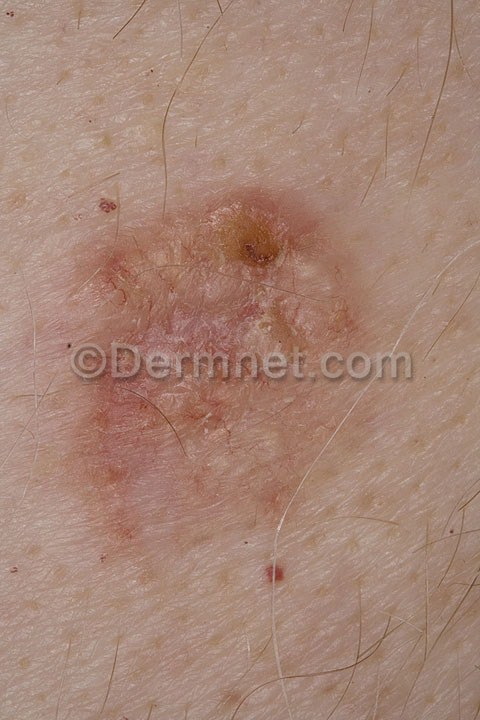
Disease: Actinic Keratosis Basal Cell Carcinoma and other Malignant Lesions